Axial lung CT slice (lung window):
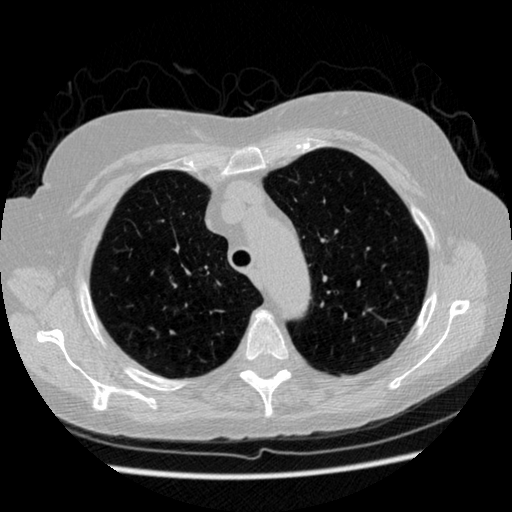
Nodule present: no